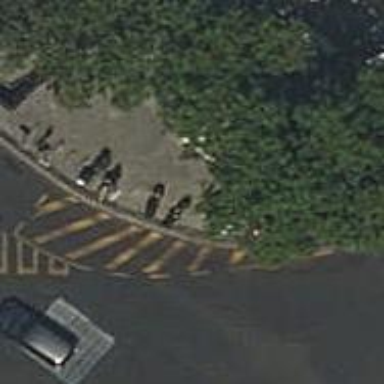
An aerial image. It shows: Bicycle parking area with stands.